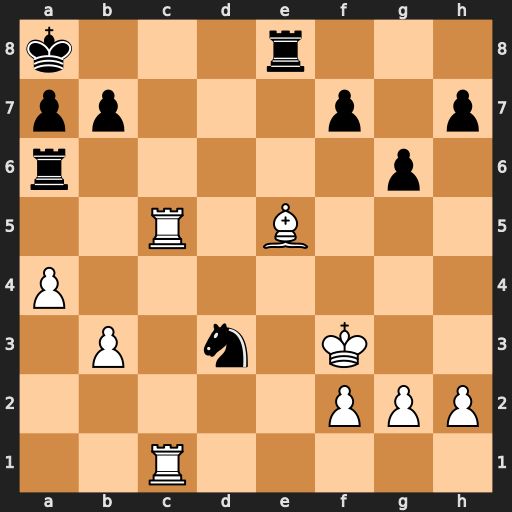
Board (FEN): k3r3/pp3p1p/r5p1/2R1B3/P7/1P1n1K2/5PPP/2R5
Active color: w
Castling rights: -
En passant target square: -
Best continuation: Rc8+ Rxc8 Rxc8#